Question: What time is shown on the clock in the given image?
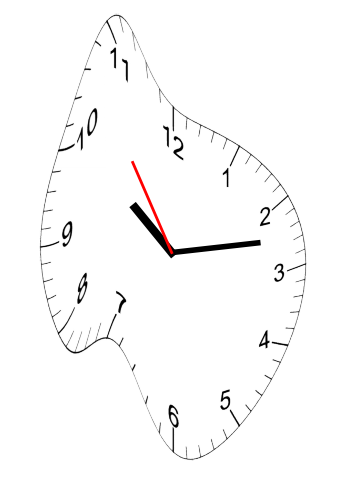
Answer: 10:12:54